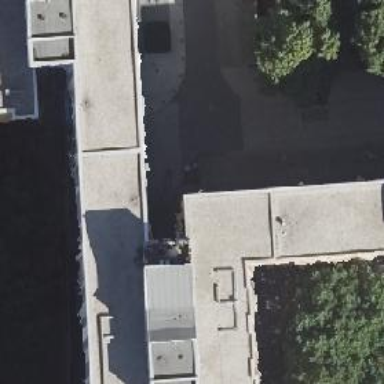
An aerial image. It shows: Footway tunnel passing through building.